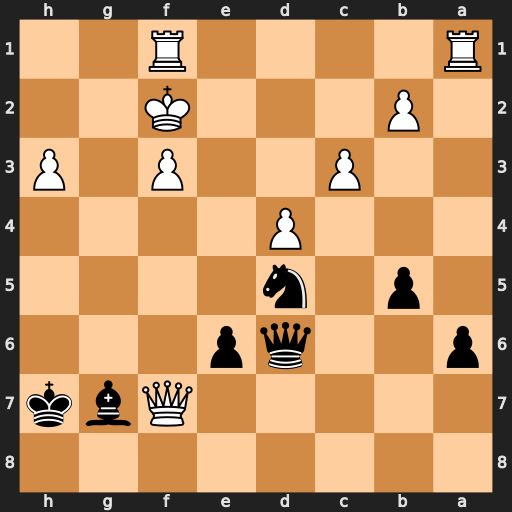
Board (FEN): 8/5Qbk/p2qp3/1p1n4/3P4/2P2P1P/1P3K2/R4R2
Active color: b
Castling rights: -
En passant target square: -
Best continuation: Qh2+ Ke1 Nf4 Qxf4 Qxf4